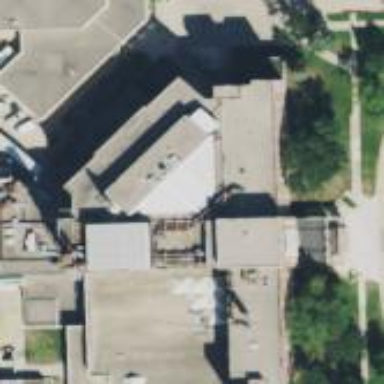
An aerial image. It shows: View of university building.